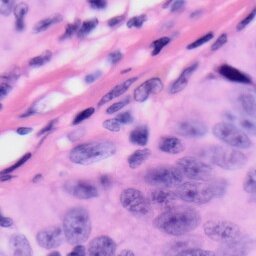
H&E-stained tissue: Skin